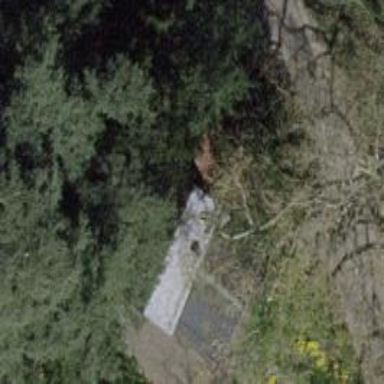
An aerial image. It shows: Shed.